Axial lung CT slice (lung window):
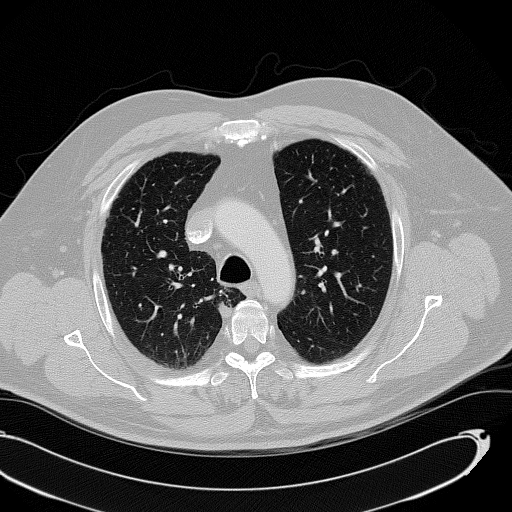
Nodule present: no